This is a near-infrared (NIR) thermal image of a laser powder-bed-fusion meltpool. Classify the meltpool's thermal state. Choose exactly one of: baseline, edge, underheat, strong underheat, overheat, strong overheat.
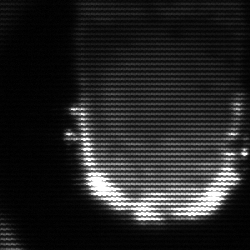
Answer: baseline